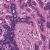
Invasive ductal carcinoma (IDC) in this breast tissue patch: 0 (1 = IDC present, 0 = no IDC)